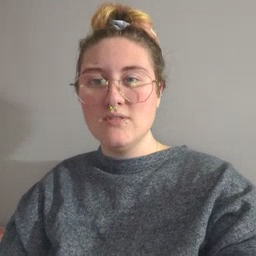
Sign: haveto